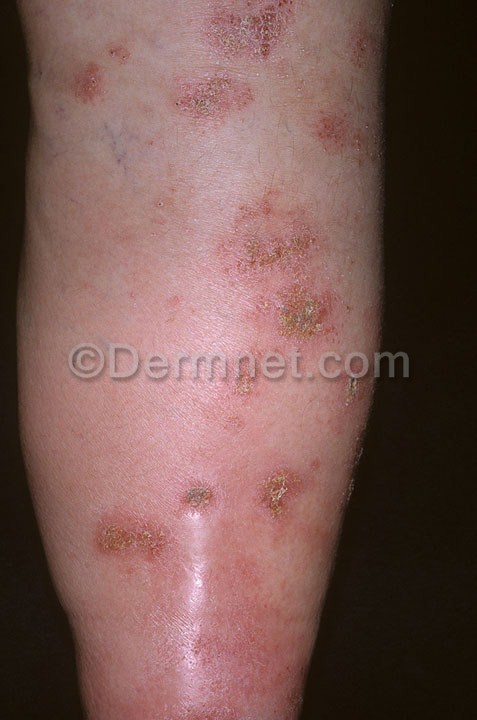
Disease: Eczema Photos